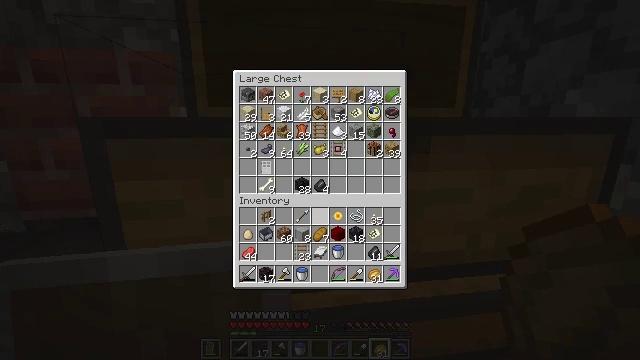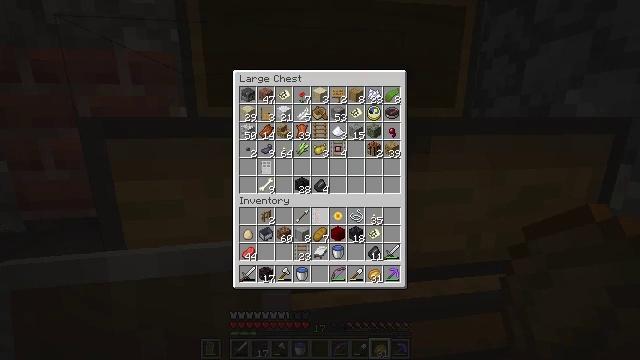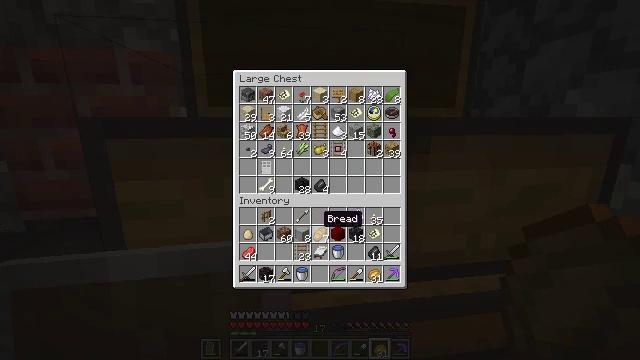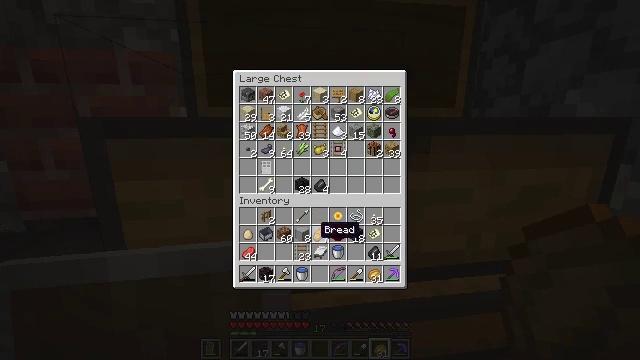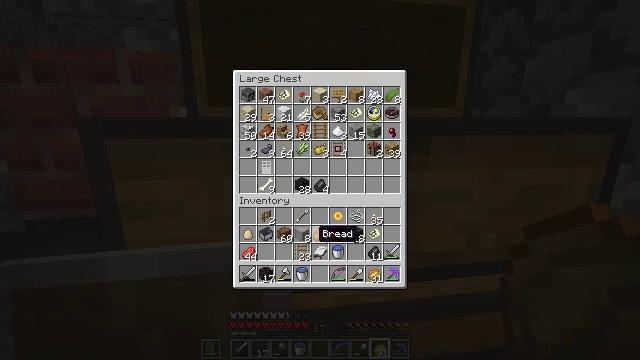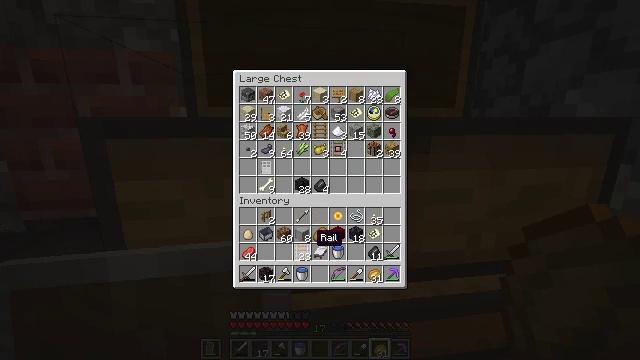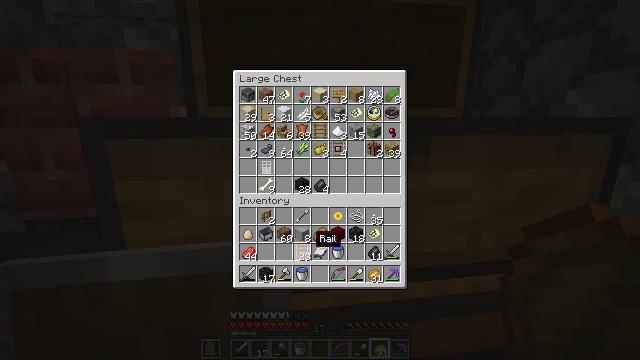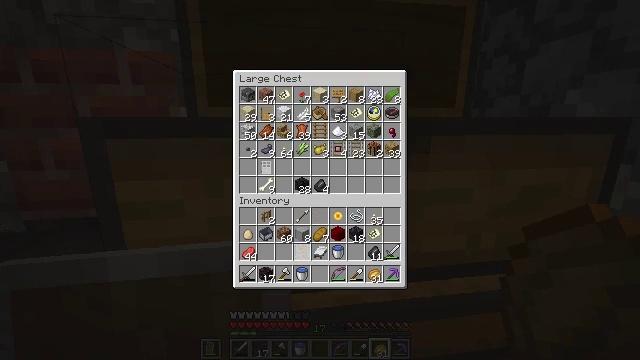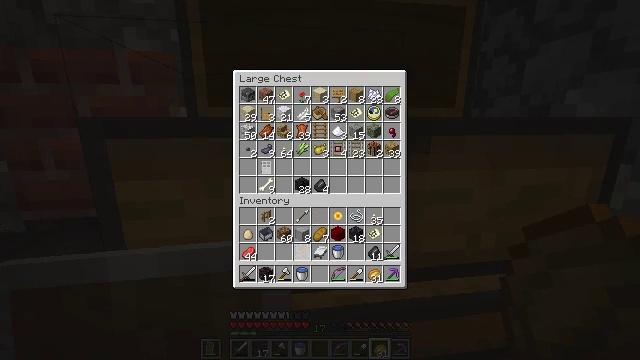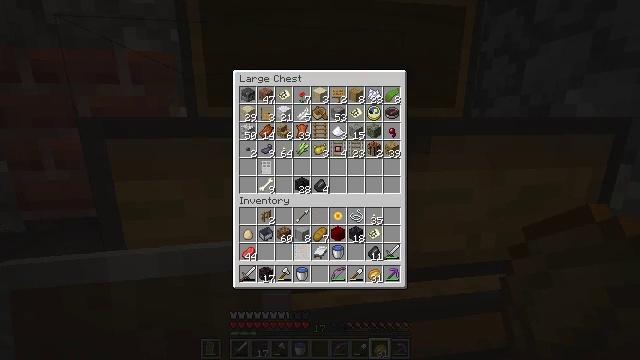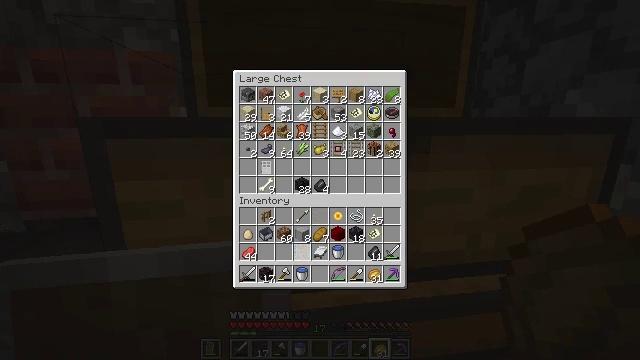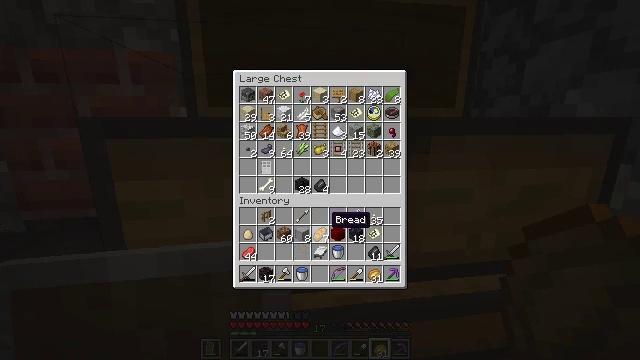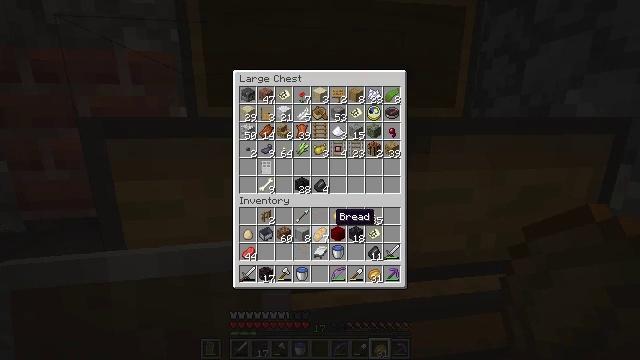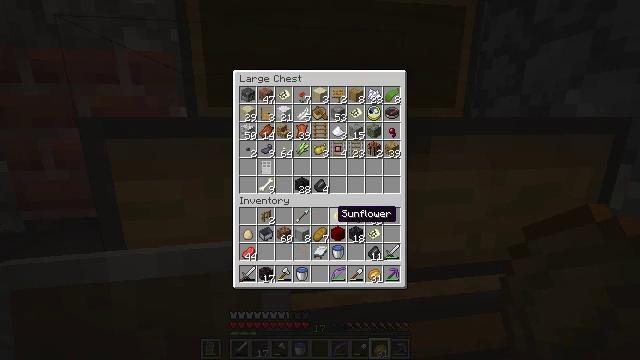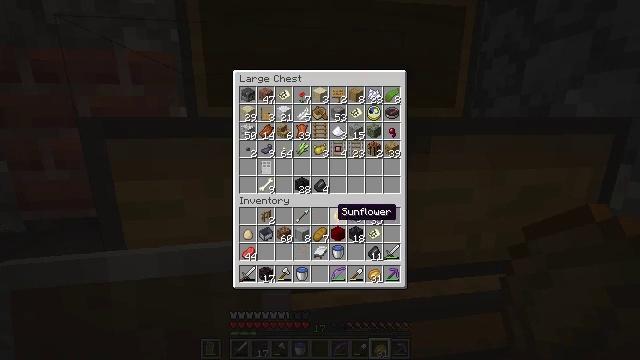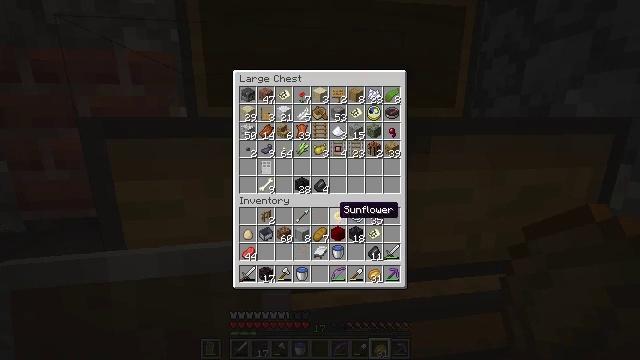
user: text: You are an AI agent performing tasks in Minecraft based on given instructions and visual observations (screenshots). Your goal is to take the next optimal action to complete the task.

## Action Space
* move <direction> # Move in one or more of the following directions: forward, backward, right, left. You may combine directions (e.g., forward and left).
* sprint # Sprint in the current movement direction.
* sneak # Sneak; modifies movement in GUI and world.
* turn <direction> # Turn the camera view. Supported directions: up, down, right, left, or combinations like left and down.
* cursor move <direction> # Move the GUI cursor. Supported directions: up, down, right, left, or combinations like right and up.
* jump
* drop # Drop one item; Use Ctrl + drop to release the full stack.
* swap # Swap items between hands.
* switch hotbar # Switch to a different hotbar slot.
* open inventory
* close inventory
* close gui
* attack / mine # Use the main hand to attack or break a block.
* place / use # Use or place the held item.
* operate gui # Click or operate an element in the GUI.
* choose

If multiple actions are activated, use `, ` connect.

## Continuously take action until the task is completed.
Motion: motion action
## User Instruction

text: Reclaim the chest into your inventory.
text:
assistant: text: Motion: sneak, use / place
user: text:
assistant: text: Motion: sneak, turn down
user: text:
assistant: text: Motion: sneak, turn down
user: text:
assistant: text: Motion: sneak
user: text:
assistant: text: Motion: sneak
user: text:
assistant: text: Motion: sneak
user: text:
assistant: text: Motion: sneak, use / place
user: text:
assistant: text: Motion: sneak, use / place
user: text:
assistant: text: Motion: sneak
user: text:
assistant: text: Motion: sneak
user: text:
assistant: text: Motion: sneak, turn right and up
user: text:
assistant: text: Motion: sneak
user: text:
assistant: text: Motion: sneak
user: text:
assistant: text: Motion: sneak
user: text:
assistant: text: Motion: sneak
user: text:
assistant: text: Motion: sneak
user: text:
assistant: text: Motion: no_op
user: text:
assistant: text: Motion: no_op
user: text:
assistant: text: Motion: no_op
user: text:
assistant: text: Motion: close inventory
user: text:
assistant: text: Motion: close inventory
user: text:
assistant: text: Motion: close inventory
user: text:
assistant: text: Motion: turn left
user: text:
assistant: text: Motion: turn left
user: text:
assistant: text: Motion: turn left
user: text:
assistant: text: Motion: turn left
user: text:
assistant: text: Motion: turn left
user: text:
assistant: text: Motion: turn left and up
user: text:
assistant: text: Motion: turn left
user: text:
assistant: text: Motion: no_op